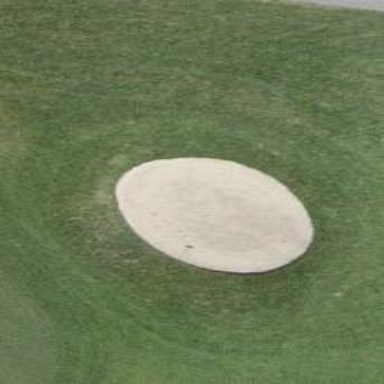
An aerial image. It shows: Golf bunker filled with sandy terrain.